Question: First, I need to acknowledge the clearly very similar issue <URL>. None of the proposed solutions in that thread work.
My application file structure is as follows:
'''
app
java
[mydomain].[myapplication]
Models
DataModel.java
MainActivity.java
res
layout
activity_main.xml
content_main.xml
my_inner_layout.xml
'''
My app 'build.gradle' contains
'''
dataBinding {
enabled = true
}
'''
In 'MainActivity.java' I have
'''
import [mydomain].[myapplication].Models.DataModel;
public class MainActivity extends AppCompatActivity
implements NavigationView.OnNavigationItemsSelectedListener {
DataModel dataModel;
@Override
protected void onCreate(Bundle savedInstanceState) {
super.onCreate(savedInstanceState);
setContentView(R.layout.activity_main);
... <other layout creation template code> ...
ActivityMainBinding binding = DataBindingUtil.setContentView(this, R.layout.activity_main);
dataModel = new DataModel();
binding.setValues(dataModel);
}
<navigation and auto-generated methods>
}
'''
My 'my_inner_layout.xml' contains
'''
<?xml version="1.0" encoding="utf-8"?>
<layout xmlns:android="http://schemas.android.com/apk/res/android">
<data>
<variable
name="values"
type="[mydomain].[myapplication].Models.DataModel" />
</data>
<android.support.constraint.ConstraintLayout
xmlns:app="http://schemas.android.com/apk/res-auto"
android:layout_width="match_parent"
android:layout_height="match_parent"
android:visibility="visible"
>
<TextView
android:id="@+id/intro_text"
android:layout_width="match_parent"
android:layout_height="wrap_content"
android:layout_marginBottom="20dp"
android:text="@{values.valueOne}"/>
<TextView
android:id="@+id/buying_recommendation"
android:layout_width="match_parent"
android:layout_height="wrap_content"
android:layout_below="@id/intro_text"
app:layout_constraintTop_toBottomOf="@id/intro_text"
android:text="@{values.valueTwo}"/>
</android.support.constraint.ConstraintLayout>
</layout>
'''
I am passing 'bind:values="@{values}"' through from activity_main to its 'include'd app_bar_main to its content_main to its my_inner_layout with that same '<data>' value in each. Android Studio is telling me "namespace 'bind' is not bound".
If I try to run this, I get "Compilation failed; see the compiler error output for details." Looking in the build output, I see:

In text, the errors are variously 'error: cannot find symbol class Models' and 'error: package Models does not exist'
If I move DataModel.java out of the Models package and directly in to [mydomain].[myapplication], then I get a different result. It build and run in the emulator, but with much of the layout information failing to appear. No hamburger menu in the top left, no title text in the header, and no settings button in the top right values previously automatically included by the autogenerated code in Android Studio. I am unable to set the title in code using setTitle, either.
Swiping from the left bring in the navigation drawer however.
I have tried invalidating caches and restarting, cleaning, rebuilding both with the model file in Models and separately.
What I want, chiefly, is to be able to use the project structure I want. To put my models classes in a models sub-package. Once that is complete, I want to make sure the full layout information comes through, including the hamburger menu icon, settings icon, and title. How can I achieve this?
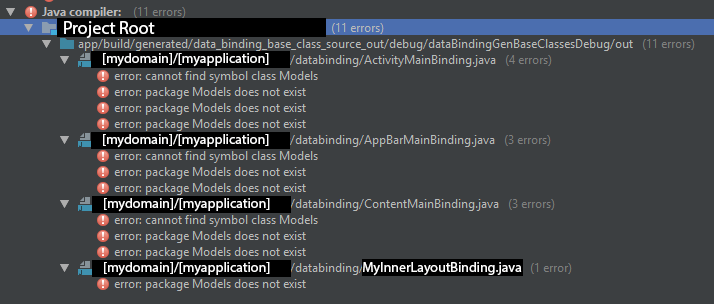
Answer: Okay, I realised where the "class Models does not exist" thing comes from. I don't know whether to blame my own stupidity or the stupidly nitpicky way this binding is implemented on Android. The package needed to be called 'models' with a lower case "m", not 'Models'. The binding auto-name-conversion thing must have thought 'Models' was a class, not a package.
To fix the layout, the 'onCreate' method had to be changed to
'''
@Override
protected void onCreate(Bundle savedInstanceState) {
super.onCreate(savedInstanceState);
setContentView(R.layout.activity_main);
ActivityMainBinding binding = DataBindingUtil.setContentView(this, R.layout.activity_main);
dataModel = new DataModel();
cycleInformationBinding.setRecommendation(dataModel);
// set toolbar
Toolbar toolbar = (Toolbar) findViewById(R.id.toolbar);
setSupportActionBar(toolbar);
// Drawer layout setting
DrawerLayout drawer = (DrawerLayout) findViewById(R.id.drawer_layout);
ActionBarDrawerToggle toggle = new ActionBarDrawerToggle(
this, drawer, toolbar, R.string.navigation_drawer_open, R.string.navigation_drawer_close);
drawer.addDrawerListener(toggle);
toggle.syncState();
NavigationView navigationView = (NavigationView) findViewById(R.id.nav_view);
navigationView.setNavigationItemSelectedListener(this);
}
'''
Specifically, things had to happen in the order:
1. setContentView to the main activity
2. Set up the data model binding
3. Layout concerns like drawer and toolbar.
Any other order would cause either the model binding to fail or the toolbar to not display correctly.